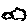
Label: cloud